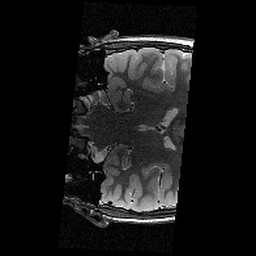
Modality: T2w
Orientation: coronal
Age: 12
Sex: male
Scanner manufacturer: siemens
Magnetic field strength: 3 T
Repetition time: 7.7 s
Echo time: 0.067 s